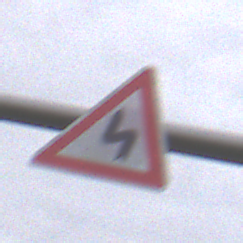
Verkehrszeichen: DoppelkurveZunaechstLinks
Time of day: Midday
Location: Outdoor (Suburban)
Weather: Overcast
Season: NotSpecified
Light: Natural